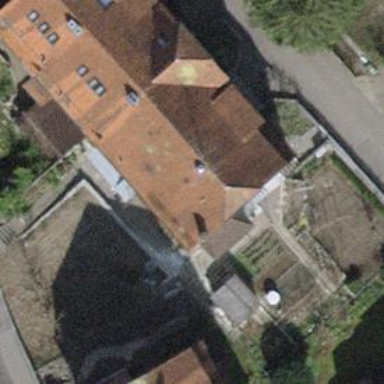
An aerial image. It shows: Building with gambrel roof.